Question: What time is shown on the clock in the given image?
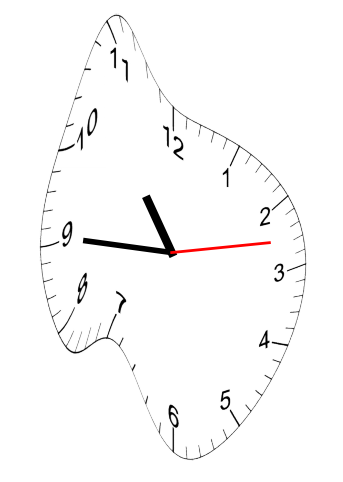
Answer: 10:45:13